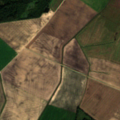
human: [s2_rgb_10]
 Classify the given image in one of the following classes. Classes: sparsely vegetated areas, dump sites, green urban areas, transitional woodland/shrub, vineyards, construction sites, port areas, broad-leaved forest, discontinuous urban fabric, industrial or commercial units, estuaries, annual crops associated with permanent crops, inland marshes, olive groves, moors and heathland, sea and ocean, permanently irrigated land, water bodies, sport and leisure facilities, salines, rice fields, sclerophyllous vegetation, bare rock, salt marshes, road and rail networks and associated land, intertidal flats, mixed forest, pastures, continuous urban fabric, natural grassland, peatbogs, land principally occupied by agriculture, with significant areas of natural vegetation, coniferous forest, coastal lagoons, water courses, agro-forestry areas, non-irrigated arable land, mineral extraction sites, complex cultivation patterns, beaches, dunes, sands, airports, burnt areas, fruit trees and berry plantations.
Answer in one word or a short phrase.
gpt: non-irrigated arable land, broad-leaved forest, transitional woodland/shrub